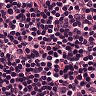
Metastatic tissue present: no